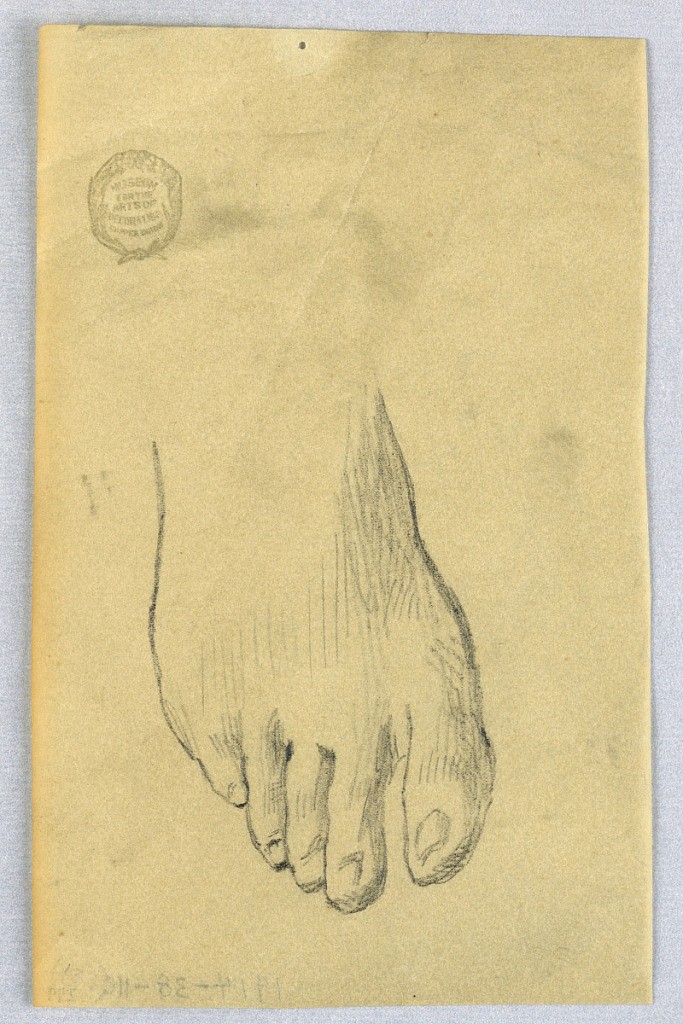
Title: Study of Right Foot
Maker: Francis Augustus Lathrop, American, 1849–1909
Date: ca. 1895
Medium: Graphite on tracing paper
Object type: Drawing
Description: Lower part of right foot shown.